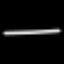
Label: line